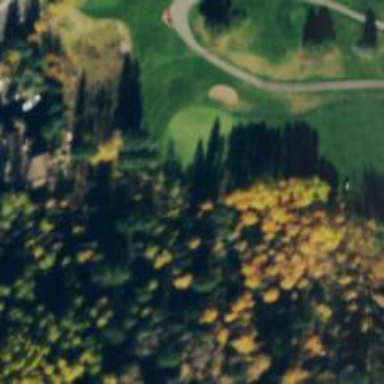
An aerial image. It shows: View of golf hole.